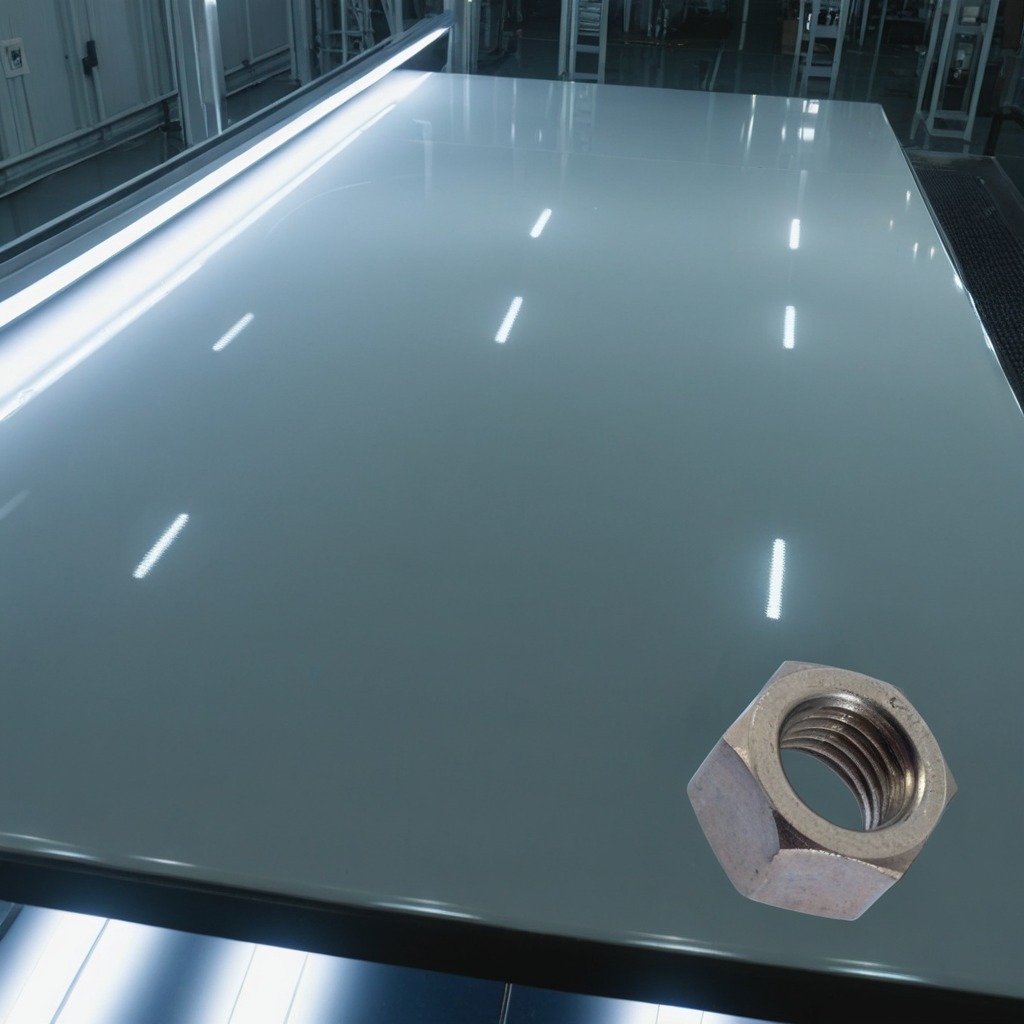
A metal nut is lying on a high-gloss table in a ship maintenance bay industrial lighting.